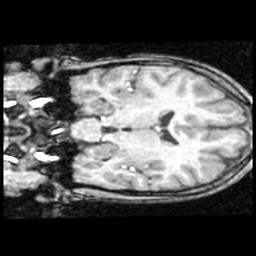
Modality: T1w
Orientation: coronal
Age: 11
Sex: male
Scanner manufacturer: ge
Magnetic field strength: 1.5 T
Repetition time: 0.03333 s
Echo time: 0.008 s